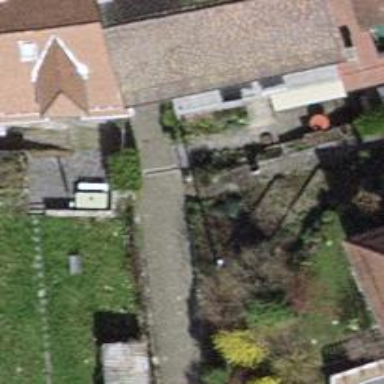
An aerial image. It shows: Alley classified as service road.